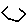
Label: hexagon